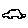
Label: car